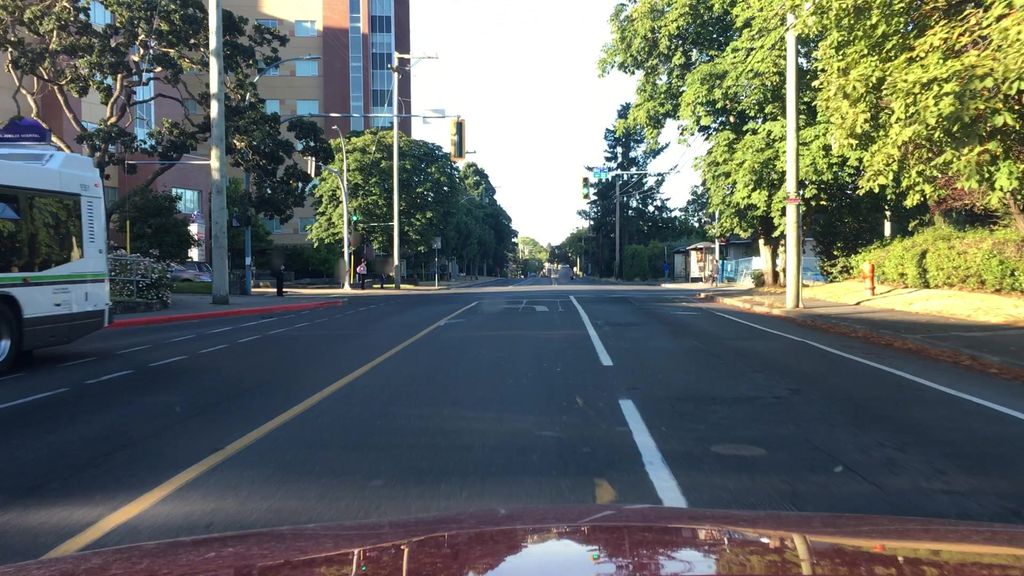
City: victoria